Question: I'm not sure this is the right place to go, maybe some other stackexchange, tell me I would post somewhere else.
Here is my problem, I found an old game at my friends place, it's supposed to be a mind game : 9 small square cards, and you have to place them so that they all fit together, here is a picture :

After a few hours in front of the game i gathered that there was no real easy fair way to finish the game, and so I went the programmatical way.
This is where I'm having a hard time, I though I could just use some random functions, a big loop, and get it over with. But there is something like (4*9)^9 solutions, so it seems not that easy.
Here is the code I wrote, which is pretty useless for now :
Every time I go into the loop, I shuffle my array, rotate my cards by a random value and check if the puzzle is right, a lot of wasted cycles, but I don't know where to start to make it more efficient.
EDIT :
Fixed code, i get a few deck with 8 cards, but no 9 cards deck, if anyone has a fix to my code, or maybe there is no solution ?
'''
require 'json'
class Array
def rotate n
a =dup
n.times do a << a.shift end
a
end
end
@grid = [[{"type"=>"p", "head" => 1},{"type"=>"c", "head" => 1},{"type"=>"a", "head" => 2},{"type"=>"o", "head" => 2}],
[{"type"=>"o", "head" => 1},{"type"=>"a", "head" => 2},{"type"=>"c", "head" => 2},{"type"=>"p", "head" => 1}],
[{"type"=>"c", "head" => 1},{"type"=>"p", "head" => 2},{"type"=>"o", "head" => 2},{"type"=>"a", "head" => 1}],
[{"type"=>"p", "head" => 1},{"type"=>"c", "head" => 2},{"type"=>"o", "head" => 2},{"type"=>"a", "head" => 1}],
[{"type"=>"p", "head" => 2},{"type"=>"c", "head" => 2},{"type"=>"a", "head" => 1},{"type"=>"c", "head" => 1}],
[{"type"=>"a", "head" => 1},{"type"=>"p", "head" => 2},{"type"=>"o", "head" => 2},{"type"=>"p", "head" => 1}],
[{"type"=>"a", "head" => 1},{"type"=>"o", "head" => 1},{"type"=>"a", "head" => 2},{"type"=>"c", "head" => 2}],
[{"type"=>"o", "head" => 1},{"type"=>"a", "head" => 2},{"type"=>"c", "head" => 2},{"type"=>"p", "head" => 1}],
[{"type"=>"p", "head" => 1},{"type"=>"c", "head" => 2},{"type"=>"o", "head" => 2},{"type"=>"a", "head" => 1}]]
@new_grid = [nil, nil, nil,nil, nil, nil,nil, nil, nil]
@used = [false, false, false,false, false, false,false, false, false]
def check_validity(card, position, orientation)
# since I'm adding from top left to bottom, I only need to check top and left
try_card = @grid[card].rotate orientation
valid = true
# top
if (@new_grid[position-3])
if (try_card[0]["type"] != @new_grid[position-3][2]["type"] || try_card[0]["head"] == @new_grid[position-3][2]["head"])
valid = false
end
end
# left
if (@new_grid[position-1] && (position % 3) != 0)
if (try_card[3]["type"] != @new_grid[position-1][1]["type"] || try_card[3]["head"] == @new_grid[position-1][1]["head"])
valid = false
end
end
return valid
end
def solve_puzzle(position)
(0..8).each do |card|
unless (@used[card])
(0..3).each do |orientation|
if (check_validity(card, position, orientation))
@used[card] = true
@new_grid[position] = @grid[card].rotate orientation
if position == 7
puts @new_grid.to_json
end
if (position < 8)
solve_puzzle(position + 1)
else
puts "I WON"
puts @new_grid.to_json
end
@new_grid[position] = nil
@used[card] = false
end
end
end
end
end
solve_puzzle(0)
'''
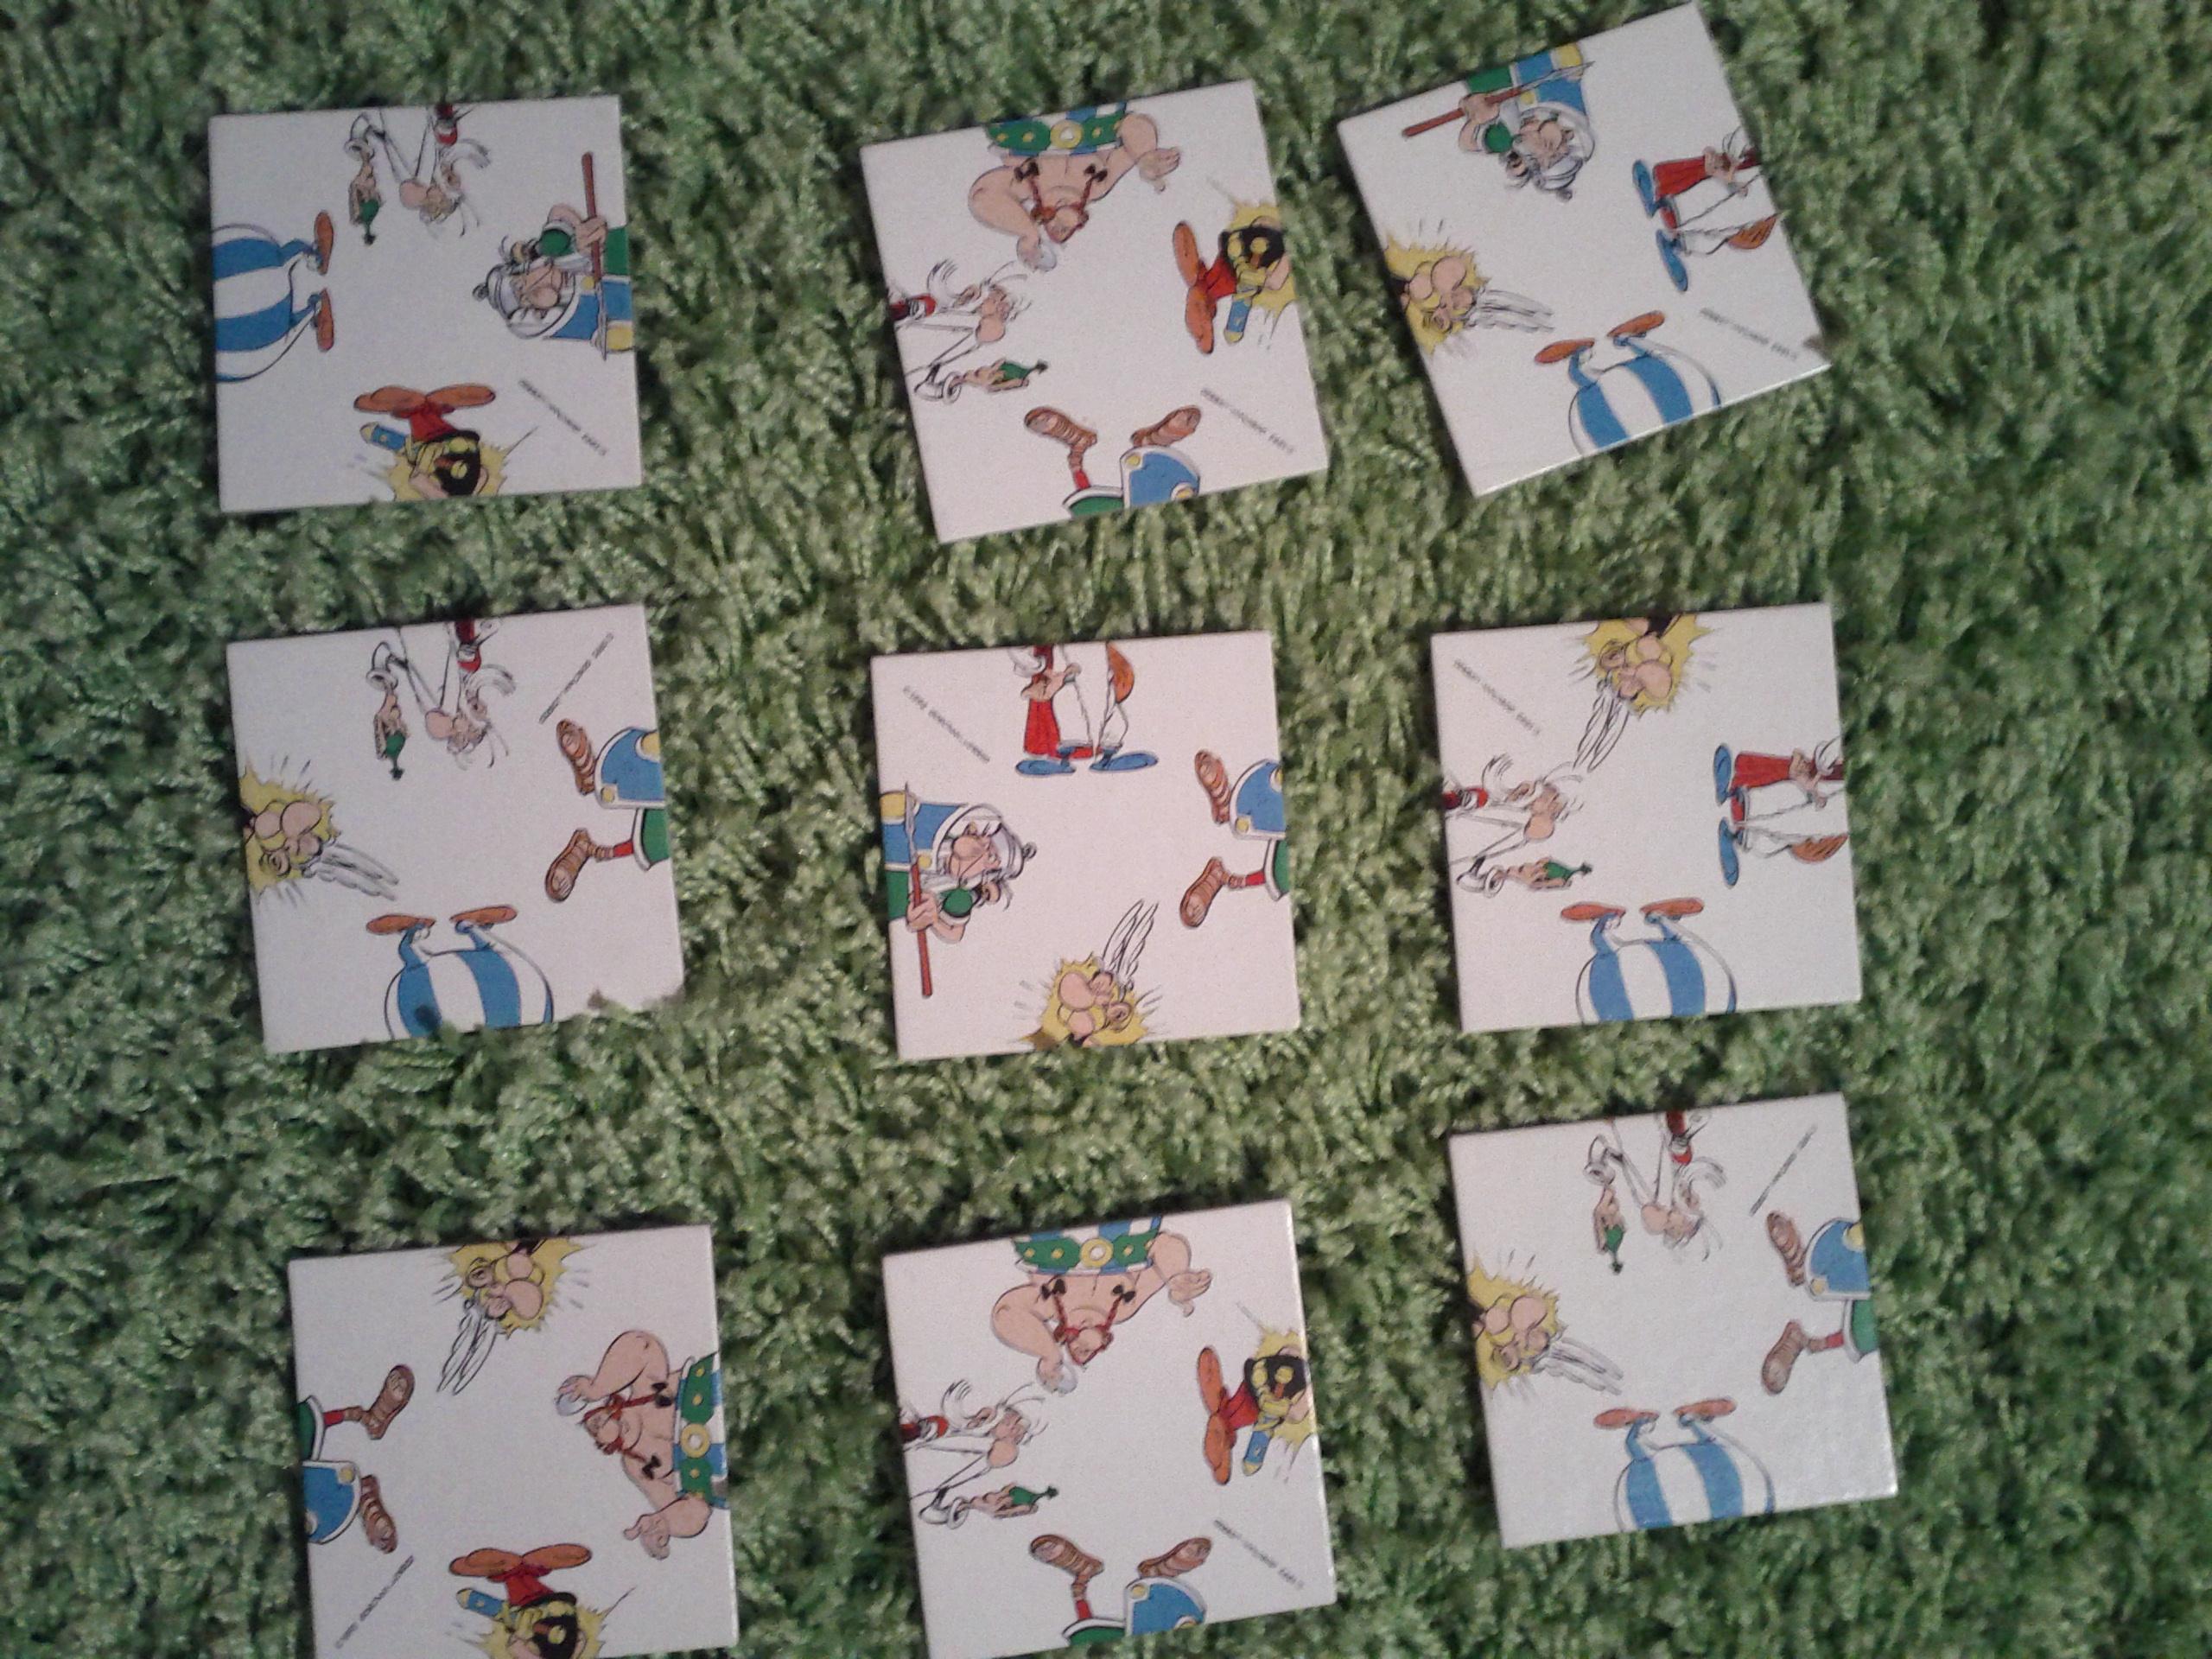
Answer: Use recursion with pruning. I mean when you put the current card it must match the orientation of the cards you have already put. So you eliminate many impossible situations:)
Like this:
'''
void generate(int whichPos) //whichPos is from 1 to 9
{
for (int card = 1; card <= 9; card++)
{
if (used[card]) continue;
for (int orientation = 0; orientation < 4; orientation++)
{
if (orientation does match other cards from 1 to whichPos - 1 in the grid)
{
used[card] = true;
saveInGrid();
generate(whichPos + 1);
used[card] = false;
}
}
}
}
generate(1);
'''